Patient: sex F, age 56
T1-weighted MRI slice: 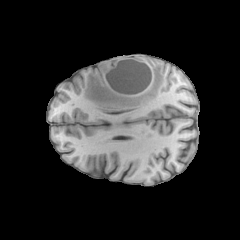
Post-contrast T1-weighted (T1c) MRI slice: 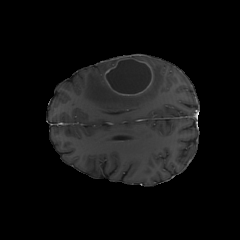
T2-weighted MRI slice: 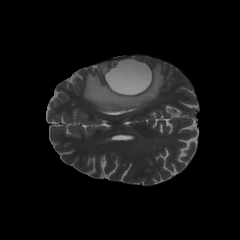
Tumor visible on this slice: yes
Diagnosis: Glioblastoma, IDH-wildtype
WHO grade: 4